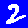
Digit: 2